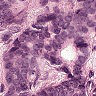
Metastatic tissue present: yes